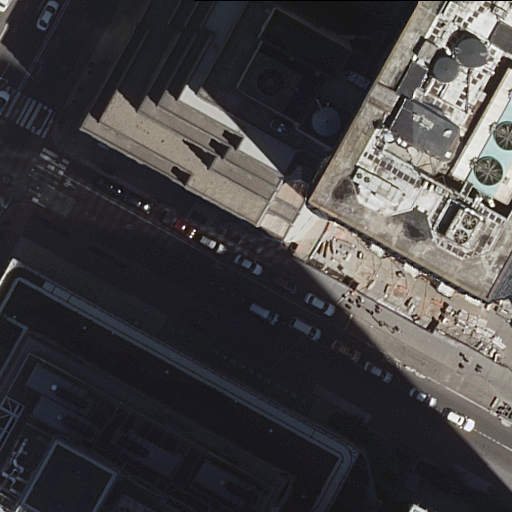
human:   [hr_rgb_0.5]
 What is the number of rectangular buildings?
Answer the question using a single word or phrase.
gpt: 3

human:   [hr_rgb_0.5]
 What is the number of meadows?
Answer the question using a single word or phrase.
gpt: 0

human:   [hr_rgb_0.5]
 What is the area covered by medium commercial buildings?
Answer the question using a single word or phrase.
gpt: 0m2

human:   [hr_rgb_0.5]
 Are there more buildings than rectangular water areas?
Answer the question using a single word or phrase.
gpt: yes

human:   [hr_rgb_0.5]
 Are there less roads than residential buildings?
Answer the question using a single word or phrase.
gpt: no

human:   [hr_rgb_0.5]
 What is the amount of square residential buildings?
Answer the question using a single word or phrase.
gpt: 0

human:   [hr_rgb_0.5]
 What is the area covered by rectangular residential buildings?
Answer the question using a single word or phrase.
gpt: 74m2

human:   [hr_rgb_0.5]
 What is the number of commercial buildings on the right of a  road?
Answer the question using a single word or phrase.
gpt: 1

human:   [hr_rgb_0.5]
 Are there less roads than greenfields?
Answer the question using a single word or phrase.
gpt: no

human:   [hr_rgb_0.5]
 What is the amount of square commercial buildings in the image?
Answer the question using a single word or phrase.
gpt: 0

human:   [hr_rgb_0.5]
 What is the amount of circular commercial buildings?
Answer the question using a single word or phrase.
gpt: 0

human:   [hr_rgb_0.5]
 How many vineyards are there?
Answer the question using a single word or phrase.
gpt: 0

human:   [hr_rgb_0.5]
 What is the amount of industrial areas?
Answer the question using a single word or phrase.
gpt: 0

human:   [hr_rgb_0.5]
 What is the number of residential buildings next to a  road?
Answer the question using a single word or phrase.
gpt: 2

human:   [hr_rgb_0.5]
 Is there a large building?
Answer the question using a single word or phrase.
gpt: yes

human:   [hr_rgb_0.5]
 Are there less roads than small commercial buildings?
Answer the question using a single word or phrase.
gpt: no

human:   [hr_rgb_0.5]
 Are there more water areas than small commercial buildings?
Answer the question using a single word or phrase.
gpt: no

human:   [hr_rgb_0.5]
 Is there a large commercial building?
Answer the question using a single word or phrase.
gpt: yes

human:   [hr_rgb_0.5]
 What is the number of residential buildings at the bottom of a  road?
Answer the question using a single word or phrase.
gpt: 0

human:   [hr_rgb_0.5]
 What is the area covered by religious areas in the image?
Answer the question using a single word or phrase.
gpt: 0m2

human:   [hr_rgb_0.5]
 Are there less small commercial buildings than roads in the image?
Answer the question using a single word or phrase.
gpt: yes

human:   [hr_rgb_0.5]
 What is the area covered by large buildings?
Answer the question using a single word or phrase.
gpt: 5924m2

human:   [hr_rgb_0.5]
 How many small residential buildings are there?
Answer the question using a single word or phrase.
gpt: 1

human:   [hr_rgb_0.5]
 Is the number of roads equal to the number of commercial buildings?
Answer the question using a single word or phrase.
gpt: yes

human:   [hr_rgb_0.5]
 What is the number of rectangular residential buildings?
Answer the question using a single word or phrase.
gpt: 1

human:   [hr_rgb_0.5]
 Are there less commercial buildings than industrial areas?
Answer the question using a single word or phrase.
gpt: no

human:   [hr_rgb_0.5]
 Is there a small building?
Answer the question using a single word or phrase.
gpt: yes

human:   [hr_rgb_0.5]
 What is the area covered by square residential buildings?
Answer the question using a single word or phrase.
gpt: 0m2

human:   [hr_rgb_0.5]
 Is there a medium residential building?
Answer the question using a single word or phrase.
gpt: no

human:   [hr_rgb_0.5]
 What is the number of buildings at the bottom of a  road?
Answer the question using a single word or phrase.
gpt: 2

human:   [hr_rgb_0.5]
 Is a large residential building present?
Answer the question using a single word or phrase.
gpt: yes

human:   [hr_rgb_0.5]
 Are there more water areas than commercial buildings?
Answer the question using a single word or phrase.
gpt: no

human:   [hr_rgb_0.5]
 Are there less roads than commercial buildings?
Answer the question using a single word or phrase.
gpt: no

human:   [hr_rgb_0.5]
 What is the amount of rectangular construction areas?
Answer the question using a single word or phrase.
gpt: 0

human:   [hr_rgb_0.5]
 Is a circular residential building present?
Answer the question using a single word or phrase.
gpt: no

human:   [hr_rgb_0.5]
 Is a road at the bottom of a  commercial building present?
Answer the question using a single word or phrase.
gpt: no